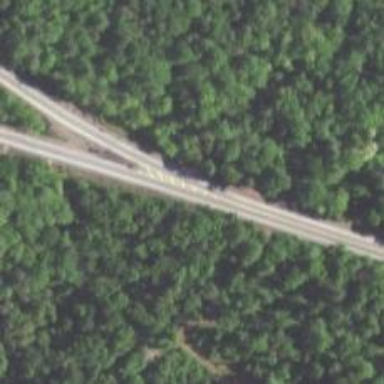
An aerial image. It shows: Primary highway with expressway characteristics.